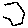
Label: hexagon